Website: macys
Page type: billing-address
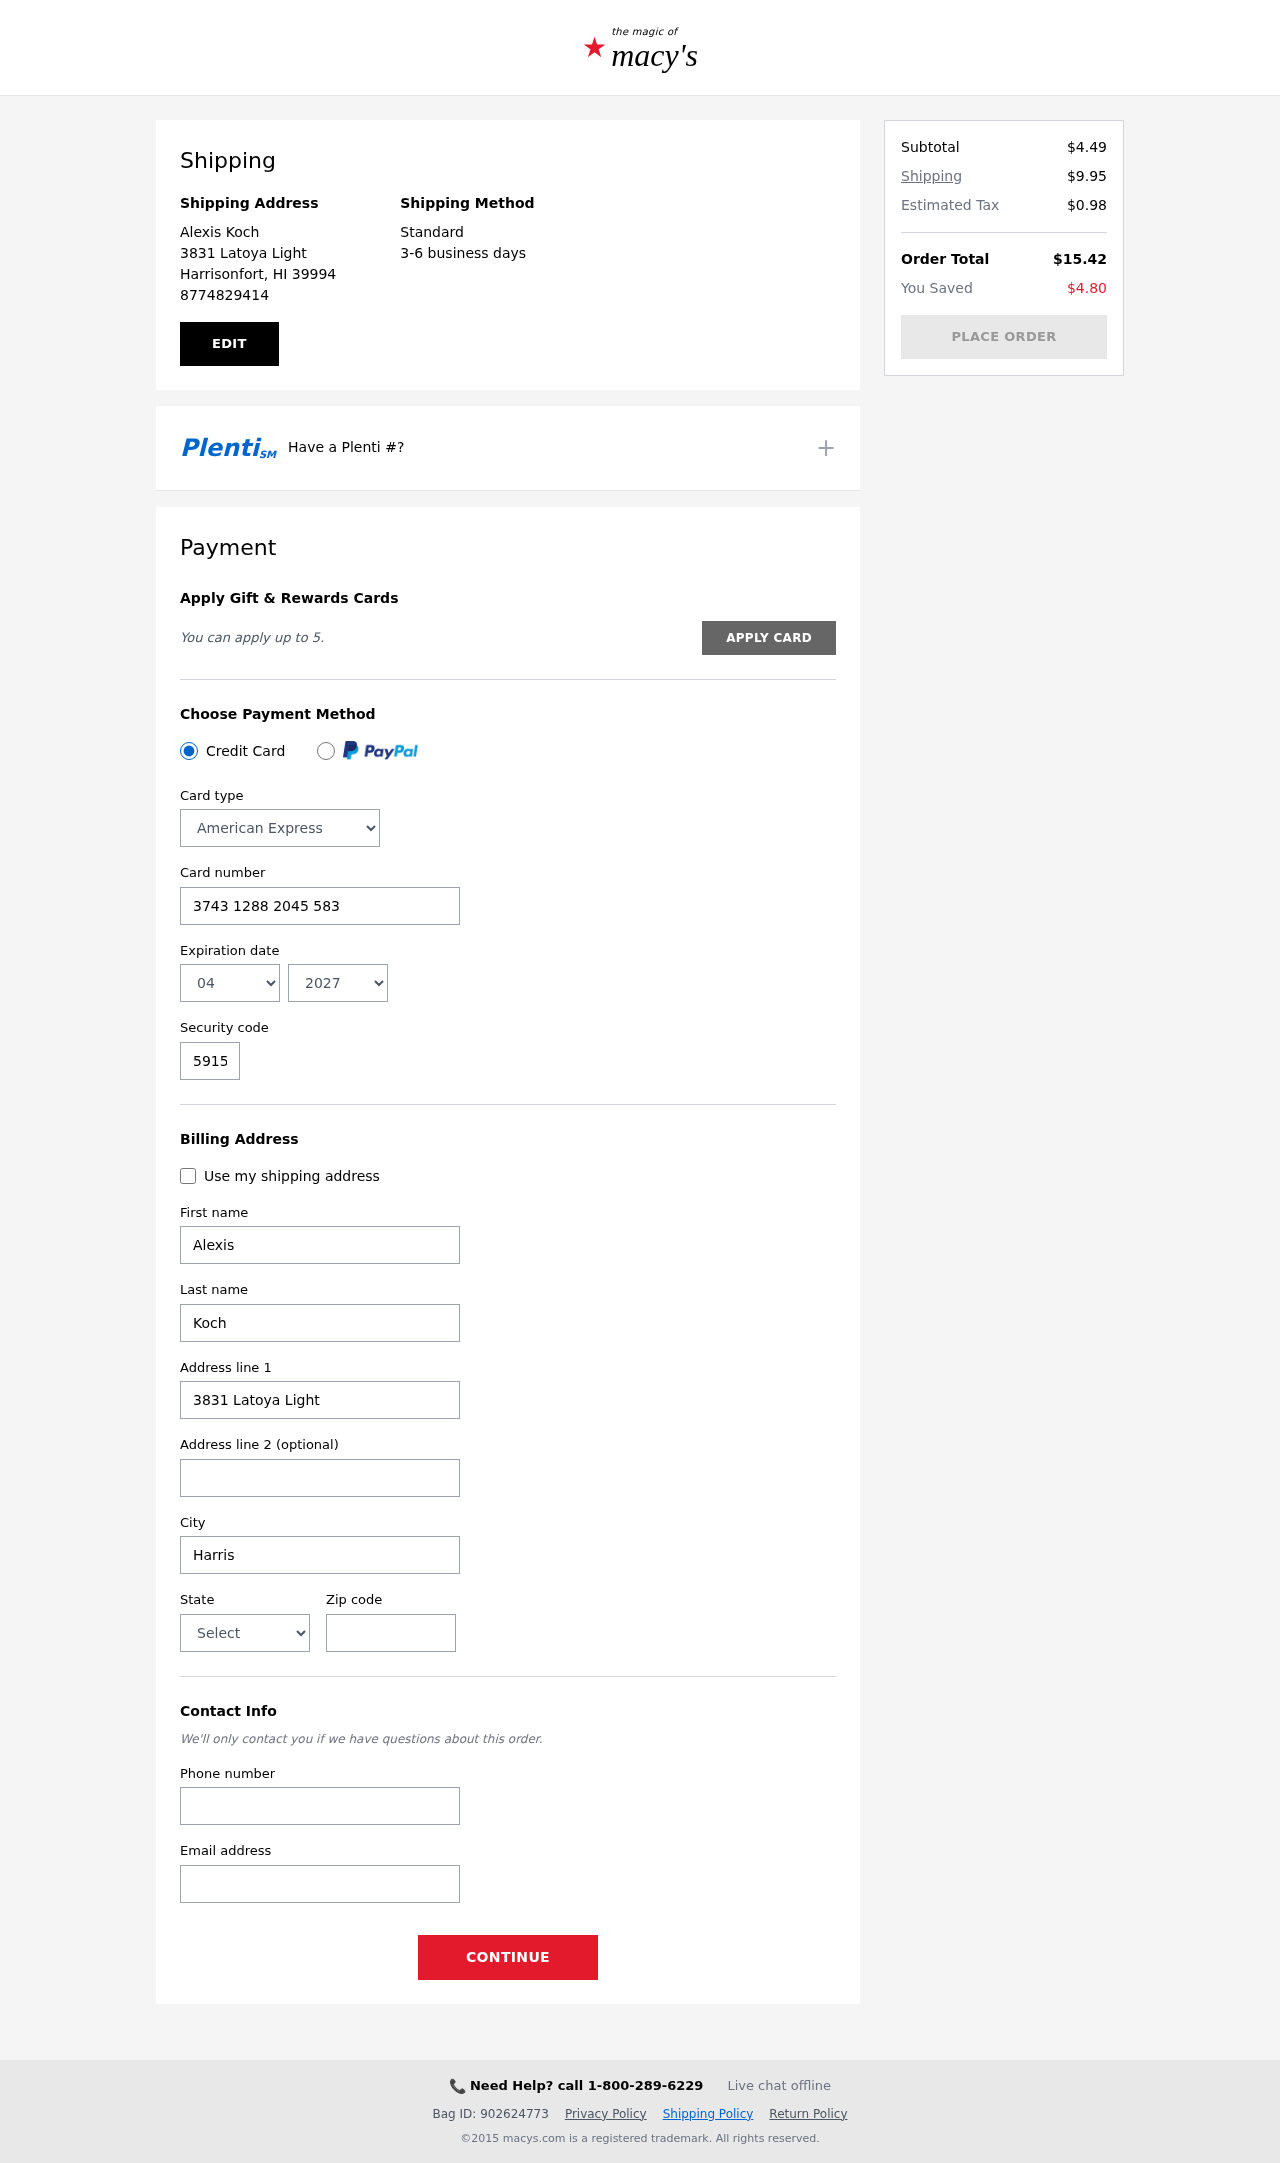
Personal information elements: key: PII_CARD_CVV
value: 5915
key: PII_CARD_EXPIRY_MONTH
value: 04
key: PII_CARD_EXPIRY_YEAR
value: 27
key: PII_CARD_NUMBER
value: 3743 1288 2045 583
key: PII_CARD_TYPE
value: American Express
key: PII_CITY
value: Harrisonfort
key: PII_CITY_STATE_ZIP
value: Harrisonfort, HI 39994
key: PII_EMAIL
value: alexiskoch@gmail.com
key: PII_FIRSTNAME
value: Alexis
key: PII_FULLNAME
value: Alexis Koch
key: PII_LASTNAME
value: Koch
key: PII_PHONE
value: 8774829414
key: PII_POSTCODE
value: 39994
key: PII_STATE
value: Hawaii
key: PII_STREET
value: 3831 Latoya Light
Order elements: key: ORDER_SUBTOTAL
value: $4.49
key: ORDER_SHIPPING_COST
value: $9.95
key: ORDER_TAX
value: $0.98
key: ORDER_TOTAL
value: $15.42
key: ORDER_SAVINGS
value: $4.80